Question: I have to create a UIView Table in swift with 2 prototype cells, each having different heights. My first cell will only have a label and a button in same line, so its height should not be too much. Where as second cell will be having a image, 4 labels etc. so I need height for this.
Is there a way I can change the height of dynamic tableview cell in code or IB?
Thanks!
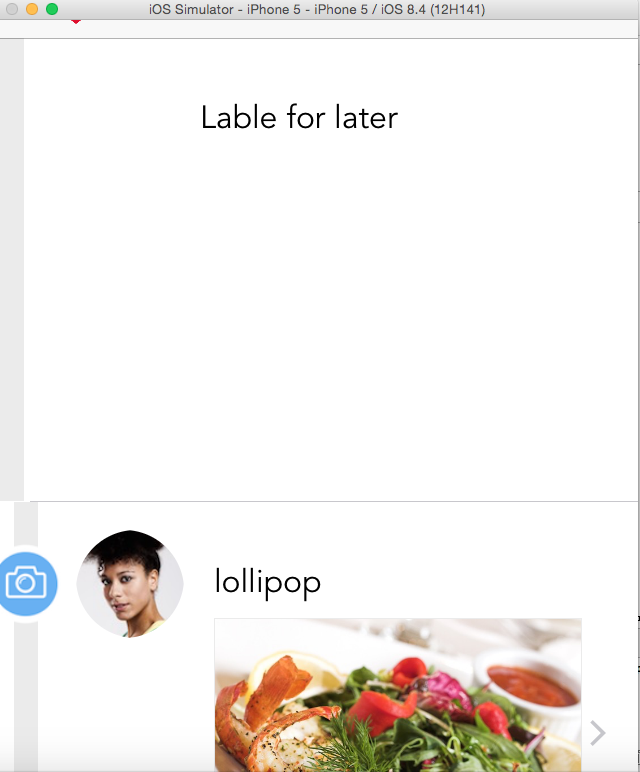
Answer: Set your controller as 'delegate' for your 'UITableView'. Then implement the optional function
'''
func tableView(tableView: UITableView, heightForRowAtIndexPath indexPath: NSIndexPath) -> CGFloat {
if indexPath.row == 0
return 180
else
return 40 }
'''